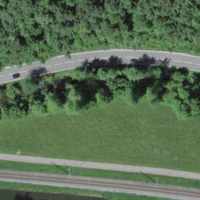
EUNIS habitat code: 52
Species observed at this site:
Veronica filiformis